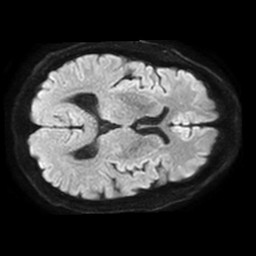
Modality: TRACE
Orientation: axial
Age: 59
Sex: male
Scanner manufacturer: philips
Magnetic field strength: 1.5 T
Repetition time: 3.395 s
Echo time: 0.06922 s